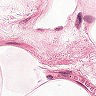
Metastatic tissue present: no